Question: I have a news section where I can post some news.
-> 'Thumbnail' , 'title' and 'content'
What I want:
- The user should be able to upload an image file without leaving the page
-> progress bar- Send the file as a post request to my server.- Then I can get the image file from the post request, then I can resize/rename the image and upload it to amazon s3.- If I have to use a javascript library, I would prefere to use jquery.
This should looks something like this:

If I submit the news, I want to save the image path in my database. Now I would need a way to get the image name from my post method.
I've found some uploading solutions, but I have problems to understand how they are working.
<URL>
<URL>
I only know get/post to retrieve information but they integrate somehow php files in the form.
for example:
'''
$(function() {
$('#file_upload').uploadify({
'swf' : 'uploadify.swf',
'uploader' : 'uploadify.php'
// Put your options here
});
});
'''
I am lacking information to do this on my own. What would you recommend me?
Ps: I am using Java with Play2
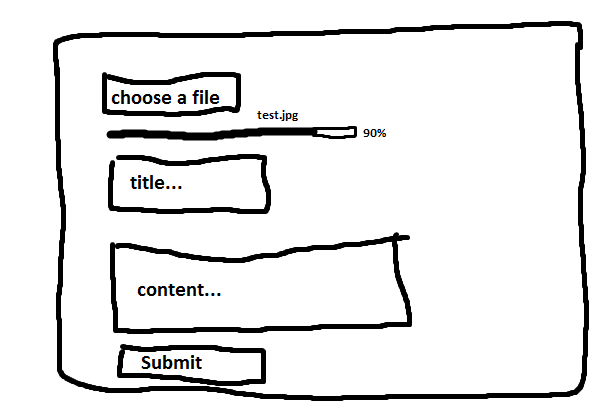
Answer: Uploadify is definitely the way to go.
All the steps for implementation are to be found here : <URL>
You need to configure the path where your uploads go in the uploadify.php script.
As for amazon S3 here is an implementation : <URL>
I think onUploadSuccess method better fits than onSelect : <URL>